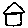
Label: house